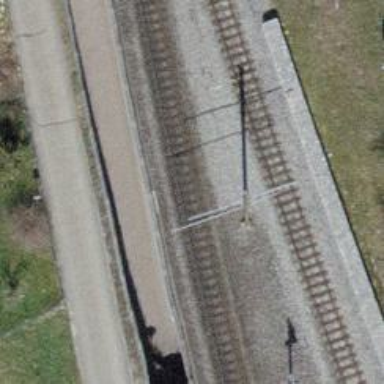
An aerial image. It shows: Narrow-gauge railway with electrified contact lines. There is one track with block system denoted as W1_B.